Question: Is this usage not correct? why? The file name I use is correct!

on the right side of the playground I would aspect to see the content of the txt file.
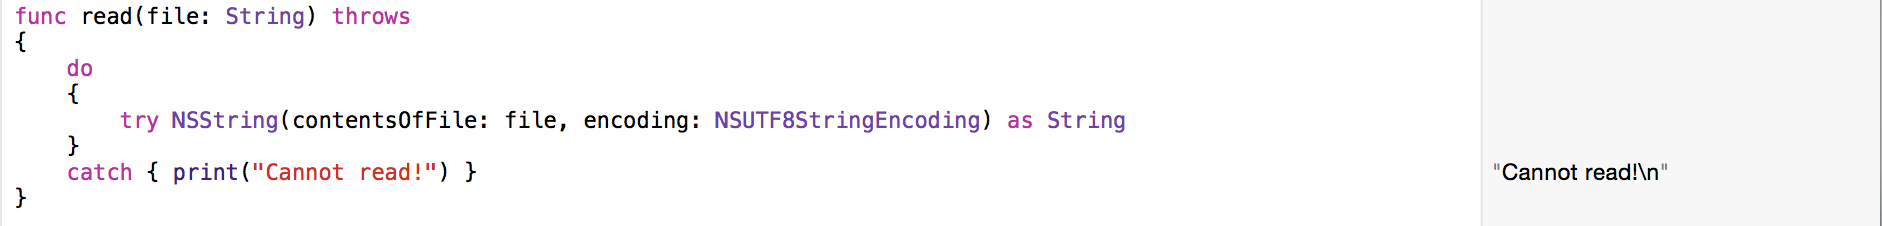
Answer: In terms of why this failed, you'd have to look at the 'error' object and examine why it failed. You're catching the 'error', so look at it:
'''
func read(path: String) throws {
do {
try NSString(contentsOfFile: path, encoding: NSUTF8StringEncoding)
} catch {
print("cannot read: \(error)")
}
}
'''
That will tell you why it failed.
---
Having said all of that, this doesn't quite make sense: First, you're reading the contents of the path into the 'NSString', but discarding it. You presumably want to return this string or do something with it.
Second, 'read' has been declared in such a way as to say that it 'throws' error, but it doesn't really. It catches any error that might happen itself, but doesn't throw anything. You have to decide whether 'read' will throw any errors it generates, or whether it will handle them without throwing any error, or both.
Assuming the caller was going to handle the error, you might just forego any 'do'-'try'-'catch' construct in 'read' altogether:
'''
func read(path: String) throws -> NSString? {
return try NSString(contentsOfFile: path, encoding: NSUTF8StringEncoding)
}
'''
Then you can let the caller catch any error that 'NSString' threw. For example, you might catch the "not found" error:
'''
do {
let string = try read(path)
// do something with string
} catch let error as NSError where error.domain == NSCocoaErrorDomain && error.code == NSCocoaError.FileReadNoSuchFileError.rawValue {
// not found handling here
} catch {
print(error)
}
'''
If you really wanted 'read' to not only catch the error, but also make sure it 'throws' one as well, then you'd need to have to explicitly 'throw' an error from its 'catch' block. You can use this pattern using either your own 'ErrorType' or just throwing the original error you just caught:
'''
func read(path: String) throws -> NSString? {
var string: NSString?
do {
string = try NSString(contentsOfFile: path, encoding: NSUTF8StringEncoding)
} catch {
// do whatever special handling you want here
// but also throw error so caller is informed that there was an issue
throw error
}
return string
}
'''
Frankly, I think the pattern outlined above is simpler, but given your code snippet, I thought I'd also illustrate this latter pattern, too, in case you needed something like that.